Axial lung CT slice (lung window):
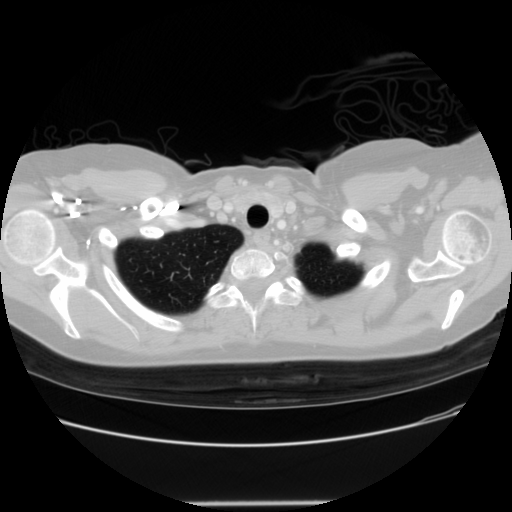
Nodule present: no